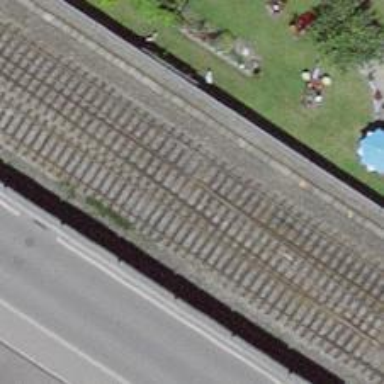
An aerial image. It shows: Single-track railway with electrified contact lines.